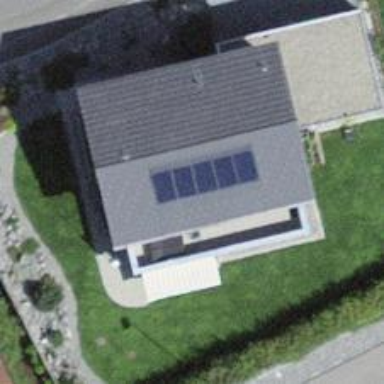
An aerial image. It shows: Solar power generator with photovoltaic panels.